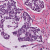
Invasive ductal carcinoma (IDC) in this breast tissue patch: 1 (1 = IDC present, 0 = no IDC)